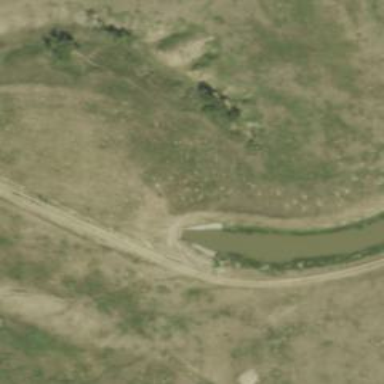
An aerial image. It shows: Culvert tunnel under canal.